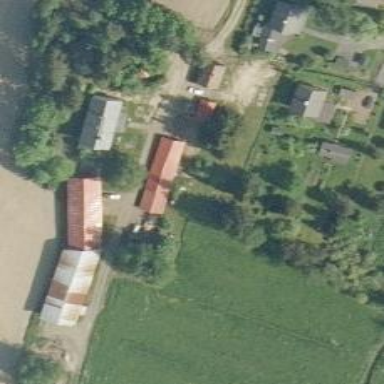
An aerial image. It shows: Farmyard area.